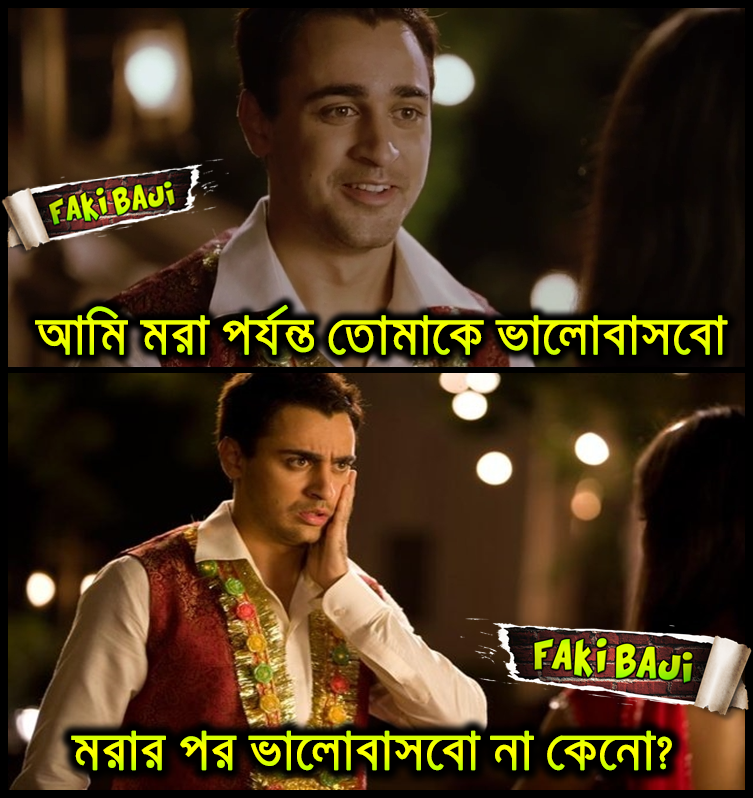
Caption: আমি মরা পর্যন্ত তোমাকে ভালবাসবো  মরার পর ভালোবাসবো না কেনো?
Label: non-hate